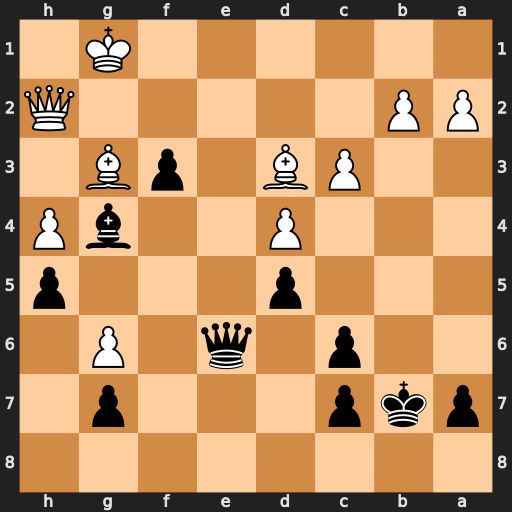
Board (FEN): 8/pkp3p1/2p1q1P1/3p3p/3P2bP/2PB1pB1/PP5Q/6K1
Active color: b
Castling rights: -
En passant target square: -
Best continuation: Qe3+ Qf2 Qxd3